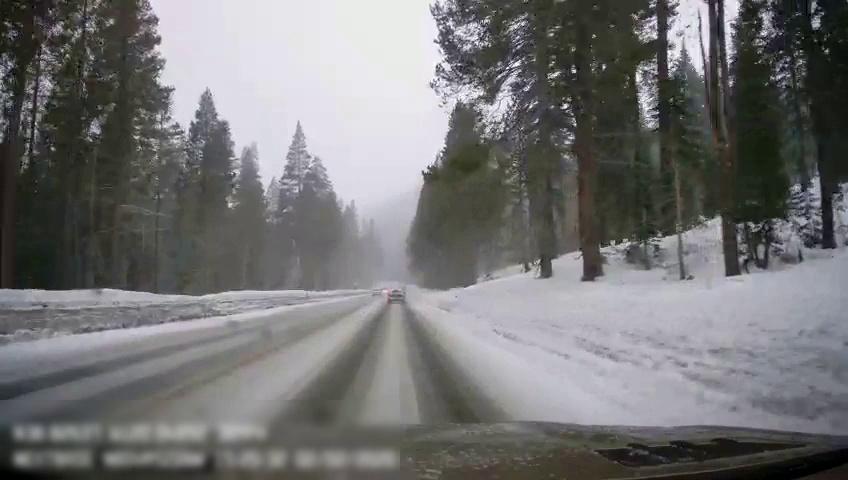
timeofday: Day
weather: Snowy
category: Drivable Space
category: Vehicles | SUV